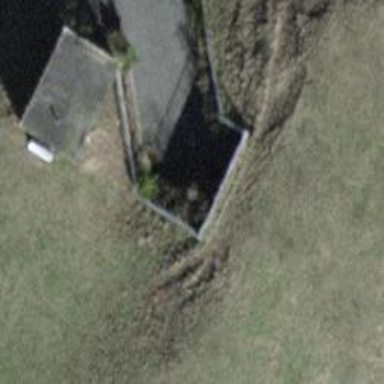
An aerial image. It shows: Retaining wall.